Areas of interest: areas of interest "Chuangxing Investment and Development (Group) Co., Ltd. Hexian Branch"
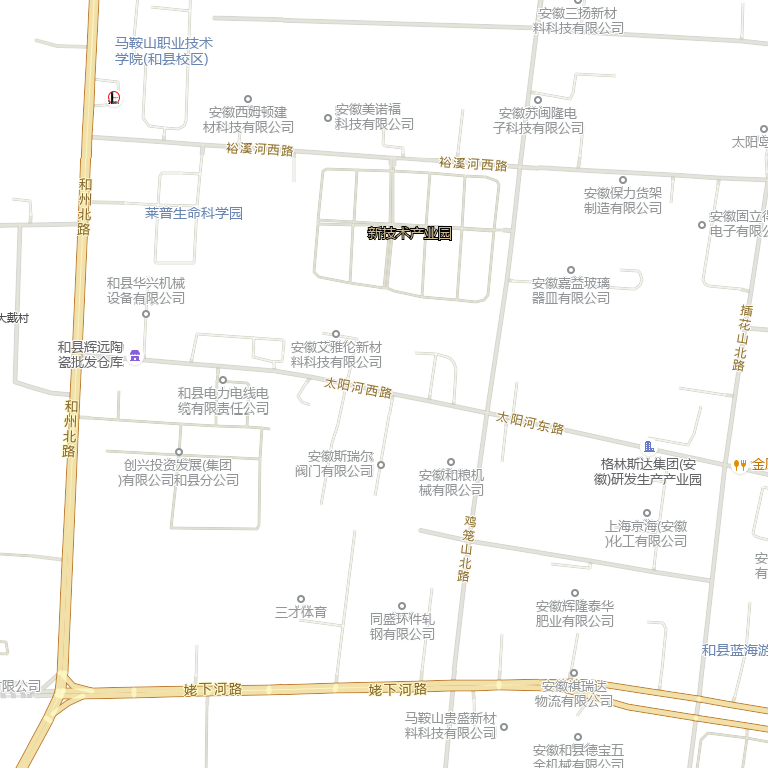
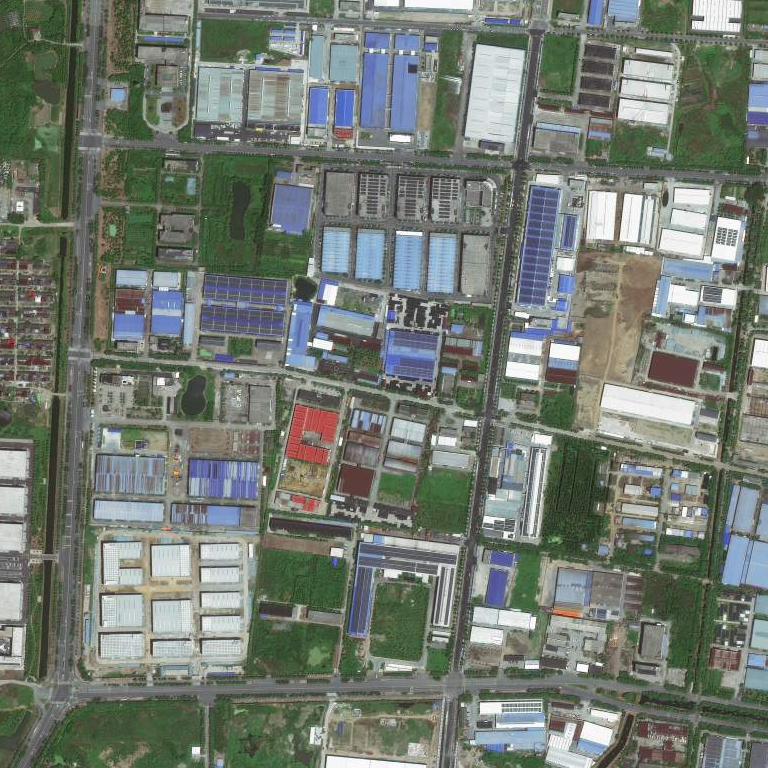